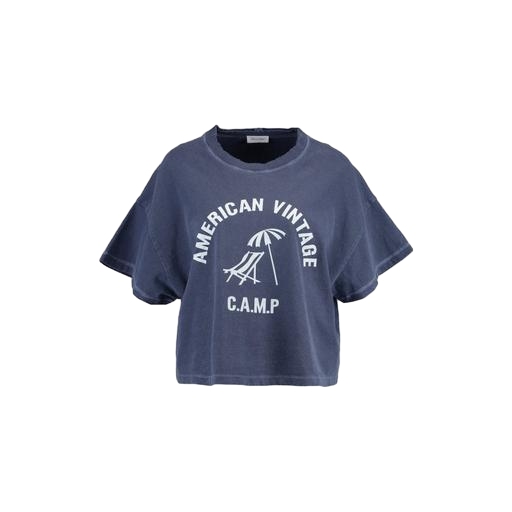
blue vintage tee, vintage tee, vintage t-shirt, white background